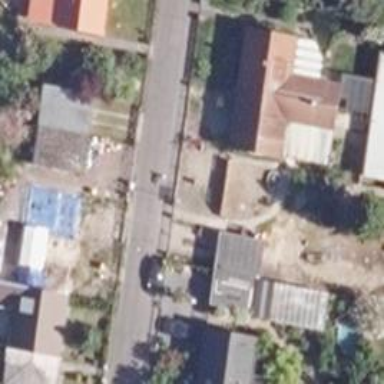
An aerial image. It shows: Asphalt road in residential area.